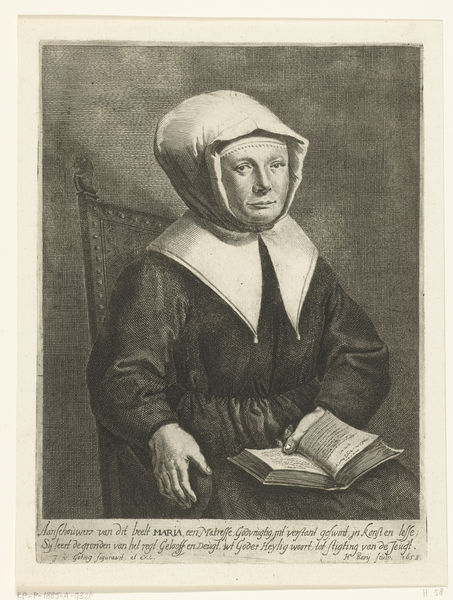
Titel: Portret van Maria de godsdienst onderwijzeres
Künstler: Hendrik Bary
Standort: Amsterdam
Institution: Rijksmuseum
Schlagwörter: hand, weiß, sitzen, frau, schwarz, stuhl, haube, kragen, portrait, porträt, gewand, schrift, grafik, chair, hat, white, black, collar, dress, face, gray, lady, old, painting, polster, sit, sitting, woman, lesen, maid, print, buch, druck, schwarzweiß, nonne, beschriftung, eyes, drawing, paper, maria, black and white, shawl, bonnet, scarf, wrinkles, etching, reading, haende, engraving, book, open book, clothing, bible, page, latin, text, big, falten, radierung, stern, headdress, nun, thumb, frühe neuzeit, lower class person, older person, lady wearing a habit with open book in lap, 'shawl, latin], writibg, schwarz und weiß